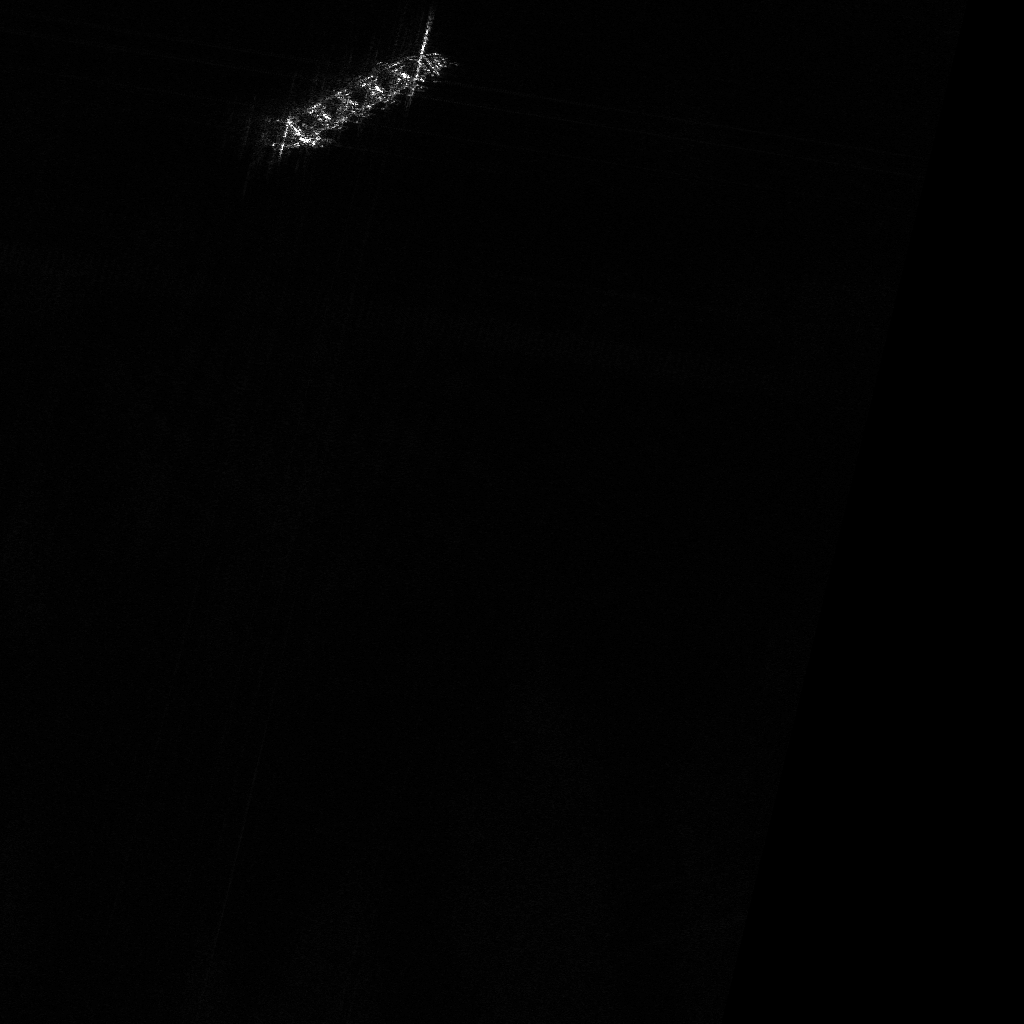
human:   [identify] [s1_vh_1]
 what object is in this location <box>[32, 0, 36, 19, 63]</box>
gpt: <ref>1 medium ore-oil at the top</ref>